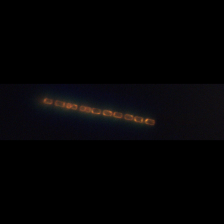
Taxon: Skeletonema
Group: Diatoms